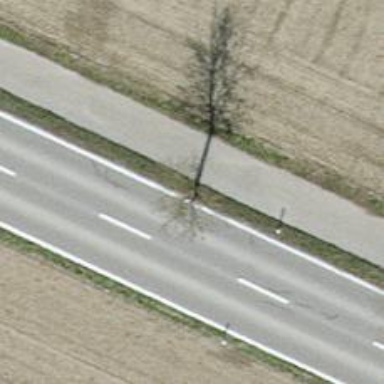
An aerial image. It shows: Deciduous tree with broadleaved leaves.